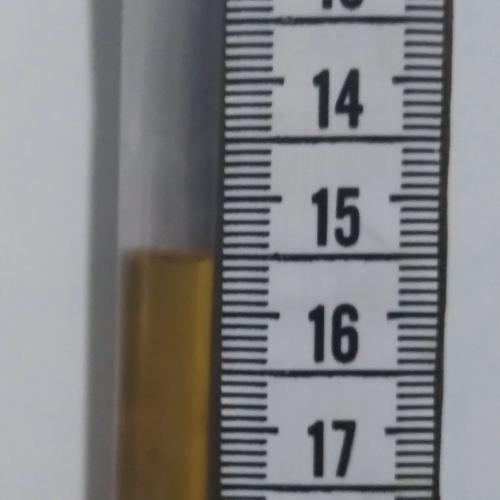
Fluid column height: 15.5 cm